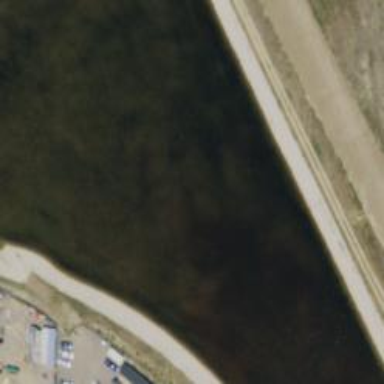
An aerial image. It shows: Filtration basin with natural water.